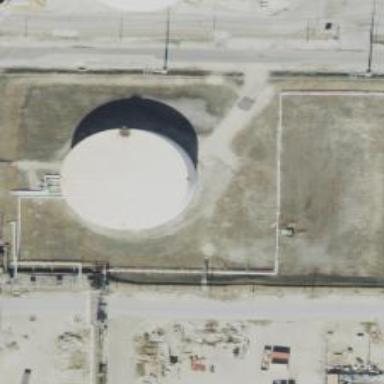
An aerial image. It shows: Building with storage tank.